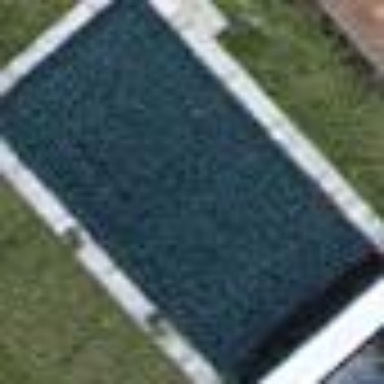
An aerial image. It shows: Swimming pool located in leisure land.